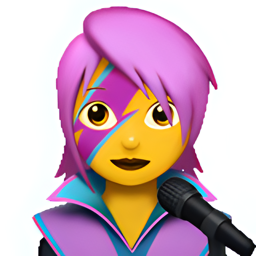
Name: female singer
Emoji: 👩‍🎤
Group: People & Body
Sub-group: person-role